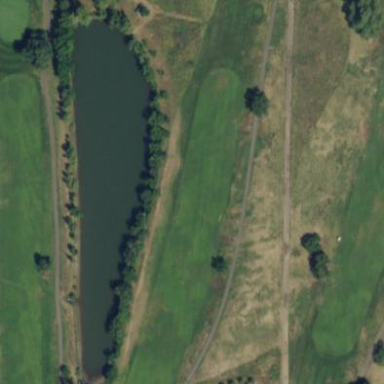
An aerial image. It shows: Rough grassy area used for golf.